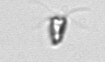
Label: Pyramimonas